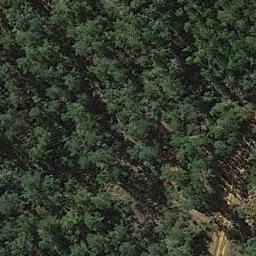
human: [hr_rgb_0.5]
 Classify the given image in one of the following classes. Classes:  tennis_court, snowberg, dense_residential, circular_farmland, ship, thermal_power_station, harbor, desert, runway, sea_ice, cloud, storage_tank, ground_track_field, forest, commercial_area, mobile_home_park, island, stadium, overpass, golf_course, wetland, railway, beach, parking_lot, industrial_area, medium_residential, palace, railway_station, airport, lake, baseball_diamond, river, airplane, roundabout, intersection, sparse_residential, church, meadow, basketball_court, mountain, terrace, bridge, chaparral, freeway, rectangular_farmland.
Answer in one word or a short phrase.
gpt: forest